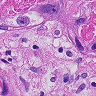
Metastatic tissue present: yes